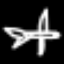
Label: airplane